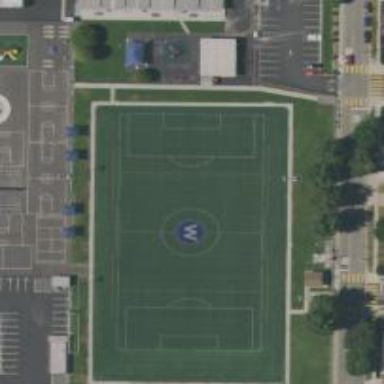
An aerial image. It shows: Artificial turf soccer pitch for leisure land.